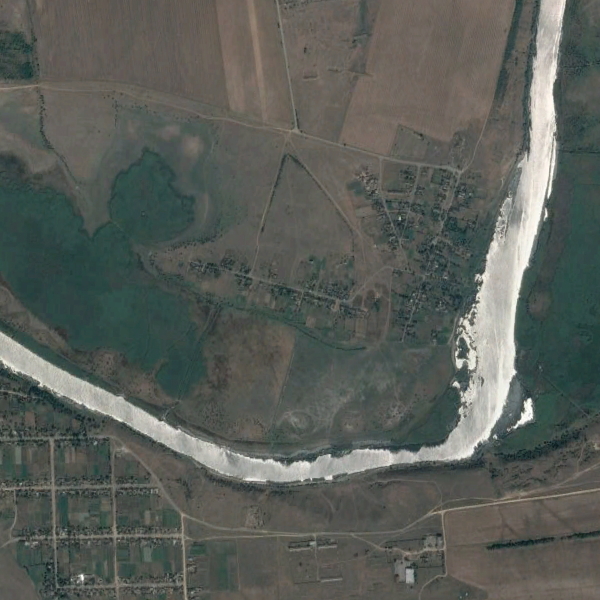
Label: River